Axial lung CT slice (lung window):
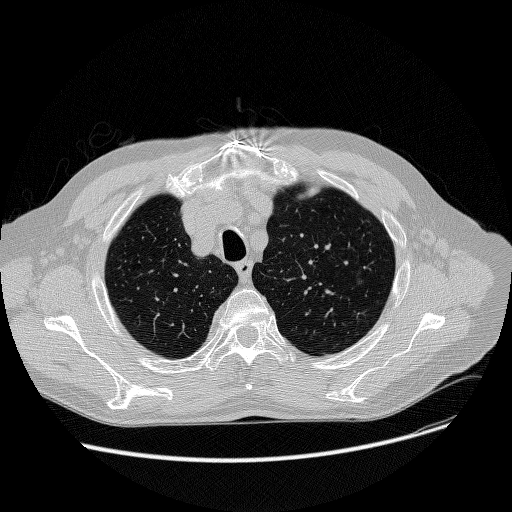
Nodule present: no